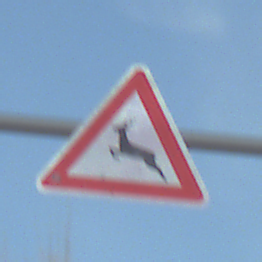
Verkehrszeichen: WildwechselRechts
Umgebung: Outdoor, Suburban
Tageszeit: MorningAfternoon
Wetter: PartlyCloudy
Licht: Natural
Jahreszeit: NotSpecified
Kontrast: HighContrast